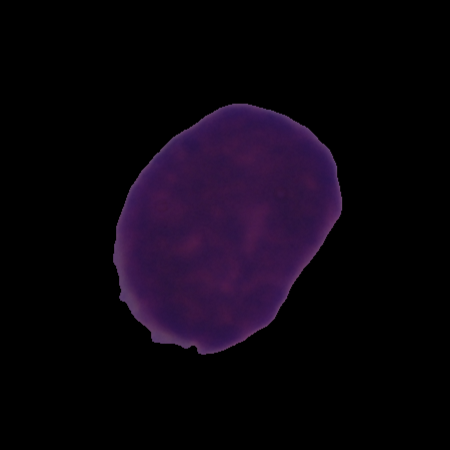
Label: healthy